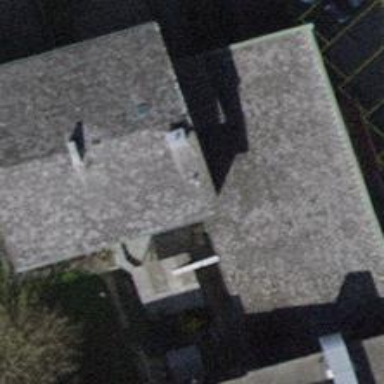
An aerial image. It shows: Flat-roofed building.